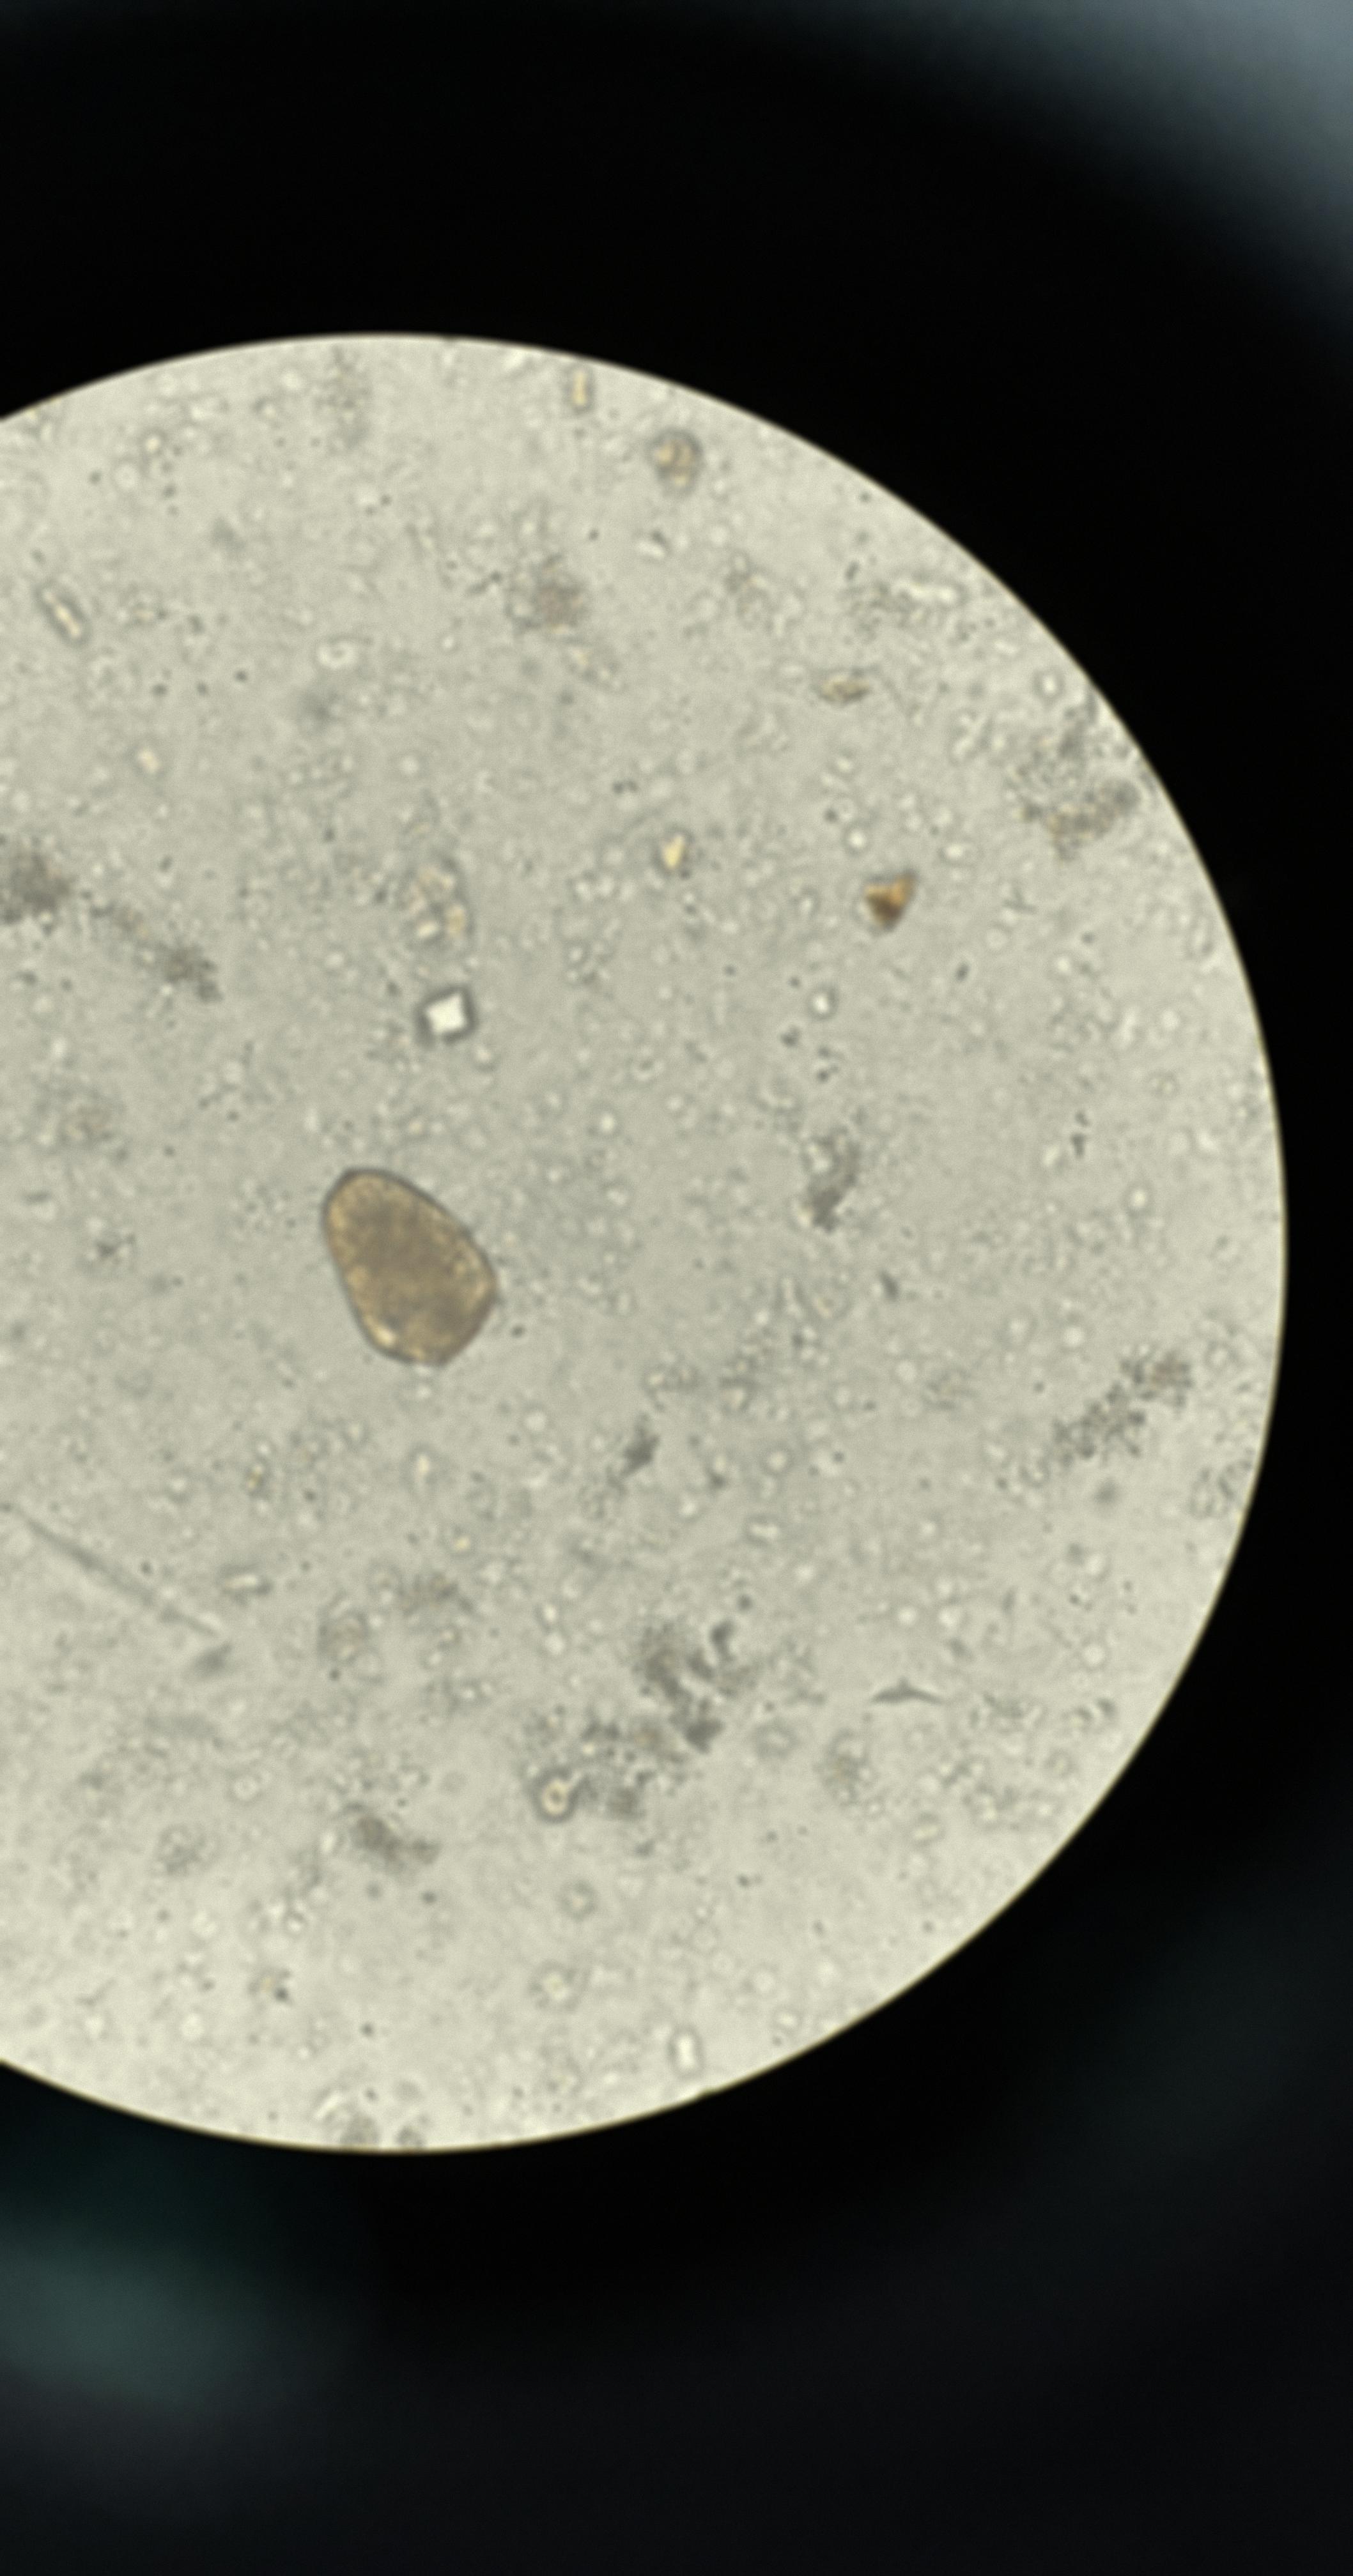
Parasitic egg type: Paragonimus spp